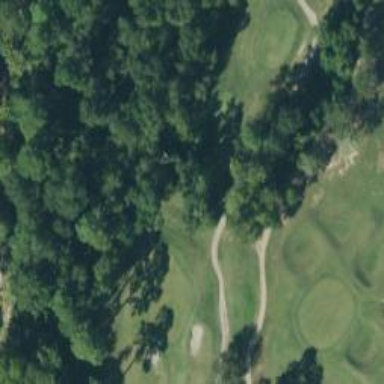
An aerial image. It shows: Pathway for golfing.